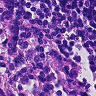
Metastatic tissue present: no